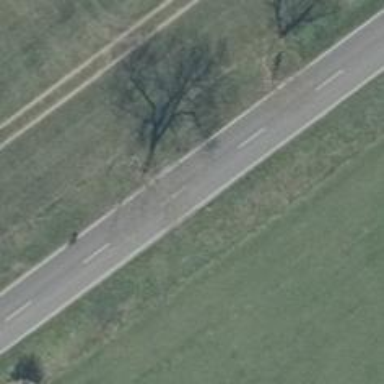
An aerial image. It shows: Secondary road with asphalt surface.